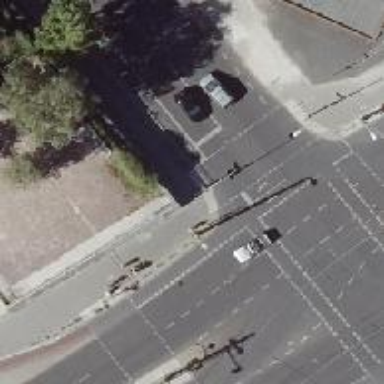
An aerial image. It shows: Footway crossing with traffic signals.